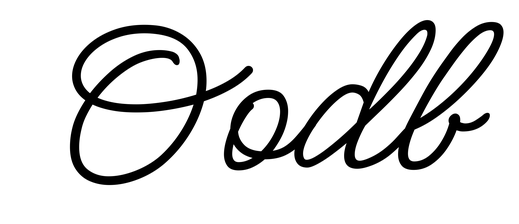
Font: MeowScript-Regular